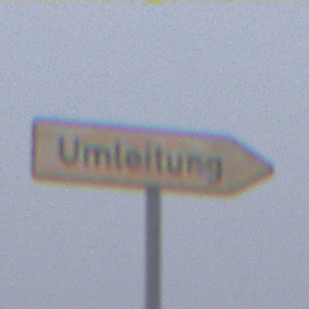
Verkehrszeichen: UmleitungswegweiserRechtsweisend
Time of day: MorningAfternoon
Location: Outdoor (RoadRail)
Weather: Overcast
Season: NotSpecified
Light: Natural